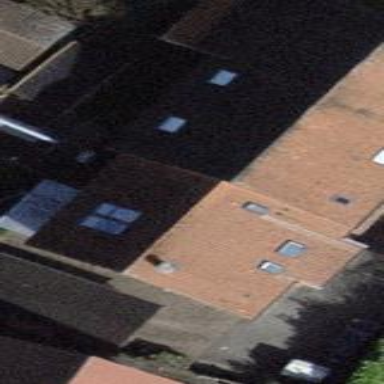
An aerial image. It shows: Terrace building.